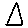
Label: triangle